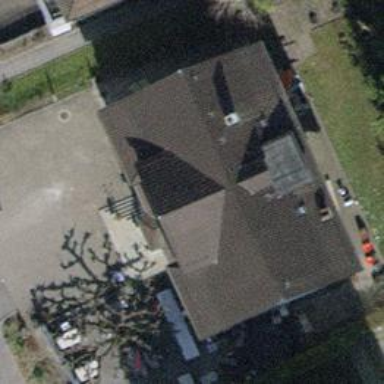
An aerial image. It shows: Restaurant.